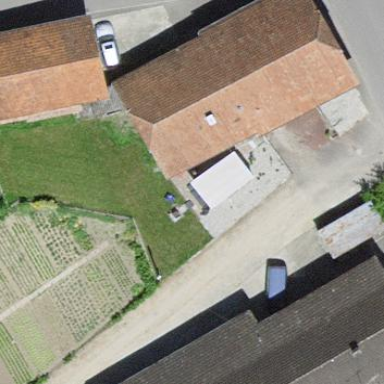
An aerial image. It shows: Farm building.